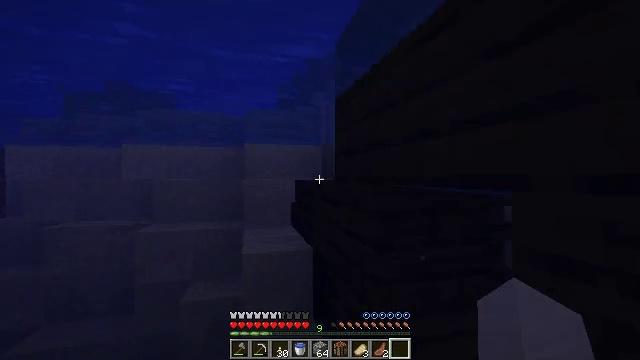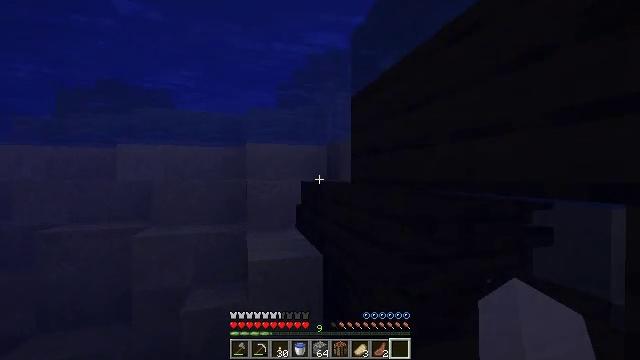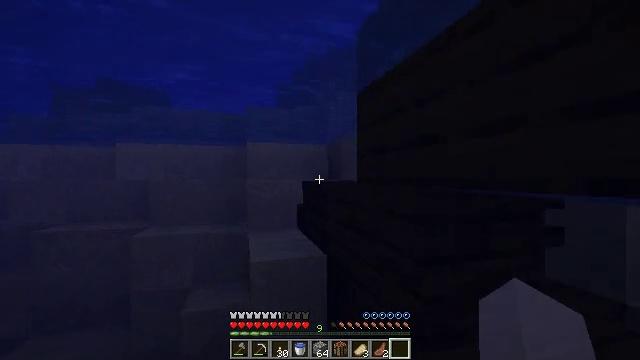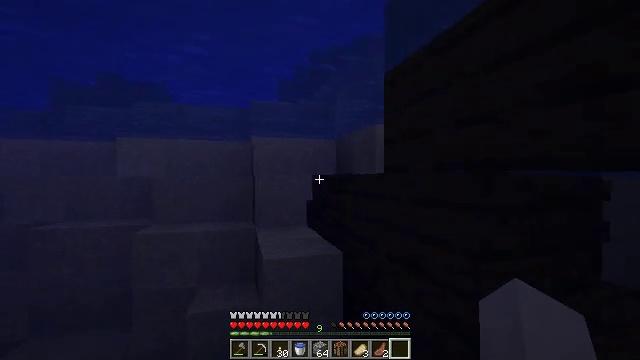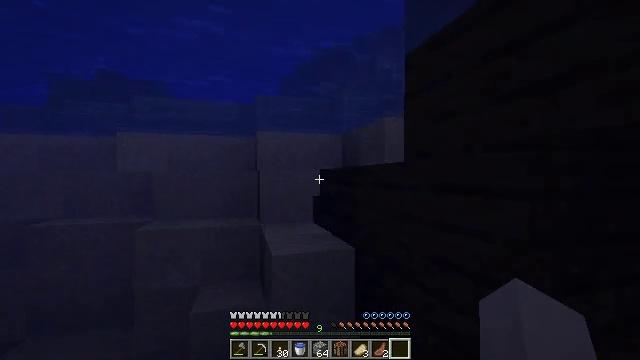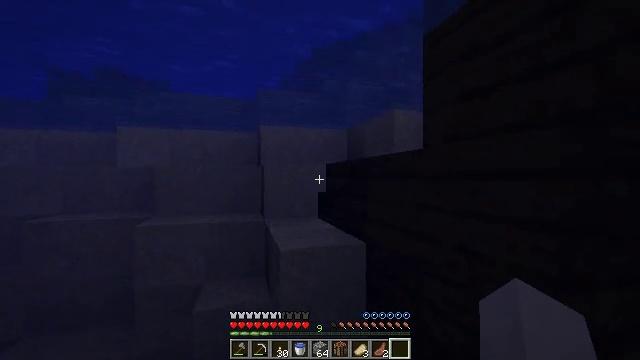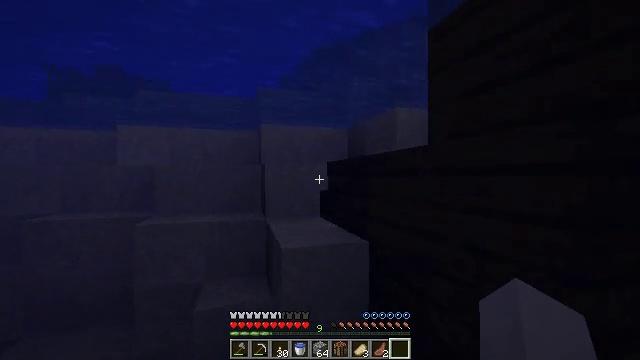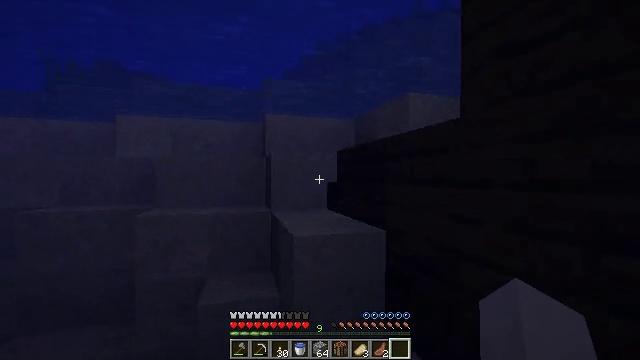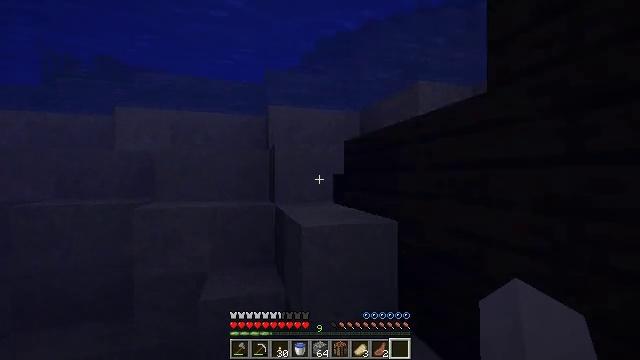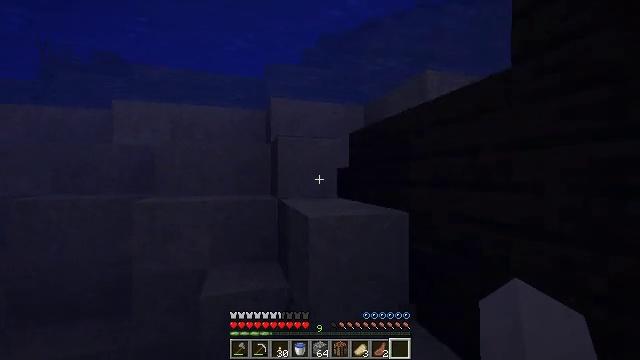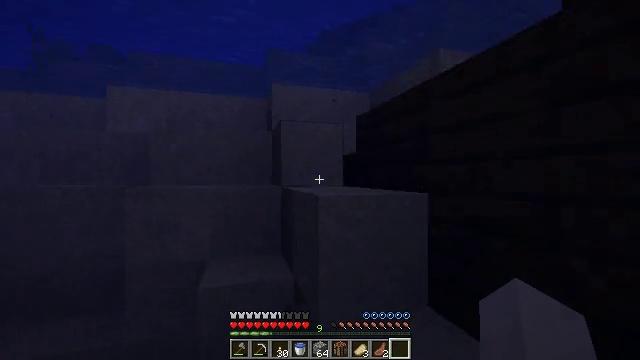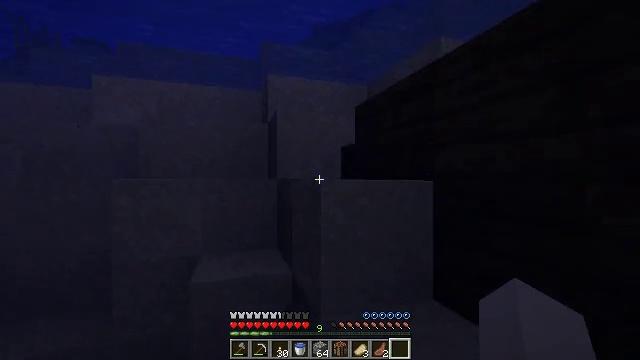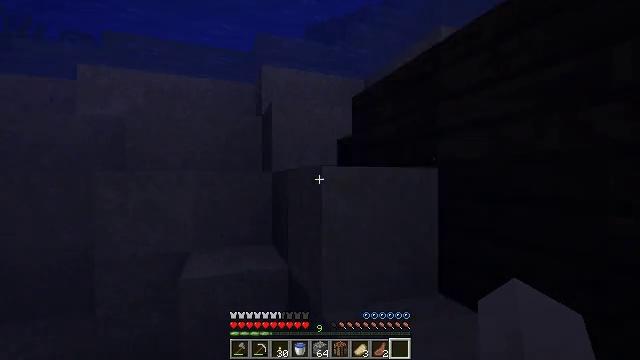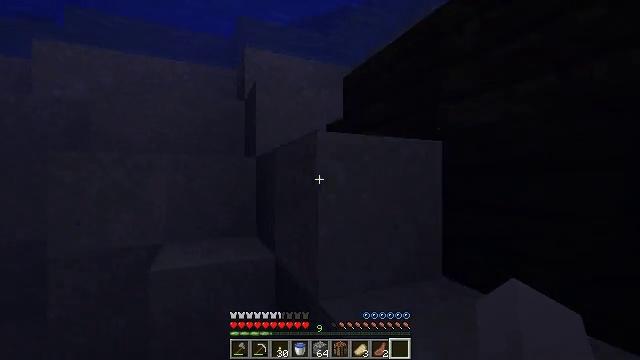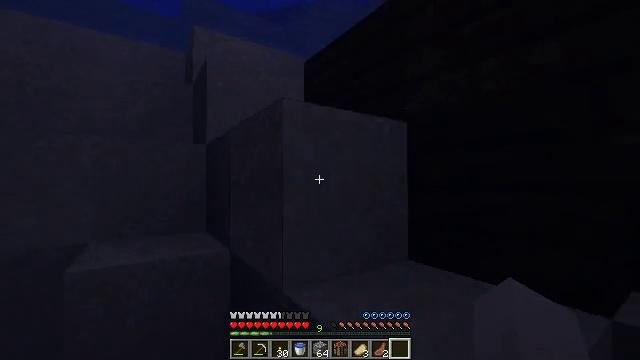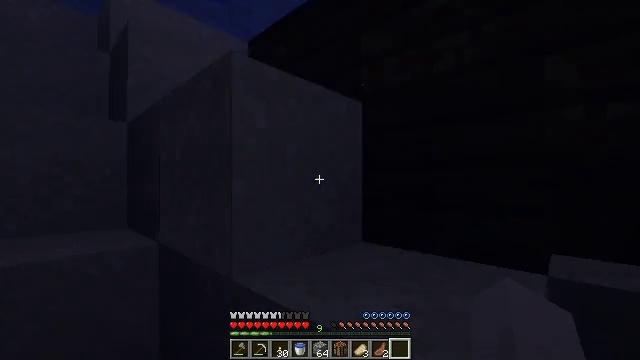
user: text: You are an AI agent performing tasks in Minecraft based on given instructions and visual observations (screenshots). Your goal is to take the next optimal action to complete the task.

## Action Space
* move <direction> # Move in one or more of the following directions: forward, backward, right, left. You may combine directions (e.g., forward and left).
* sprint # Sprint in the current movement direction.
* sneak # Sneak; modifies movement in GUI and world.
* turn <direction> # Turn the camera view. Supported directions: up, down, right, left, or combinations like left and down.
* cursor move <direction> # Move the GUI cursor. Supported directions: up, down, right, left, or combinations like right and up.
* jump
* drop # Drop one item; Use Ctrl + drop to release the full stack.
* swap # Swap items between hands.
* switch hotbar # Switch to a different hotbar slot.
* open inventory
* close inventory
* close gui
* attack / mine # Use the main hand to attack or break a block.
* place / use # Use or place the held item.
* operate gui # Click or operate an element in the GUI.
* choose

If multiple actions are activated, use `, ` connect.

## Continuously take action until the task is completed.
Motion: motion action
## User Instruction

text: Break the dark oak stairs to collect them.
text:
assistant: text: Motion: move forward and move left, sneak
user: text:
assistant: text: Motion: move forward and move left, sneak
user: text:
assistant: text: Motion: move forward and move left, sneak
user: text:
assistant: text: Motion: move forward and move left, sneak
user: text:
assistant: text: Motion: move forward, sneak
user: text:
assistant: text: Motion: move forward, sneak
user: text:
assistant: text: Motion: move forward, sneak
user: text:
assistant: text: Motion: move forward, sneak
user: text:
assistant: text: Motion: move forward, sneak
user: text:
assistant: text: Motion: move forward, sneak
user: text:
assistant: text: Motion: move forward, sneak, turn right
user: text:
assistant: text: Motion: move forward, sneak, turn right
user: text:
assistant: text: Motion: move forward, sneak, turn right
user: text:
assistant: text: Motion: move forward, sneak, turn right
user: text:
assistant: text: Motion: move forward, sneak, turn right
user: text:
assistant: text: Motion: move forward, sneak, turn right
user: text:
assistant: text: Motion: move forward, turn right
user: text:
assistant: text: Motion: move forward, turn right
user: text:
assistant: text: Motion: move forward and move right, turn right
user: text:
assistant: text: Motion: move forward and move right
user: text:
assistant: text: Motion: move forward and move right
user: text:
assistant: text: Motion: move forward and move right
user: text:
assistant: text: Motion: move forward, jump
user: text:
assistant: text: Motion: move forward, jump
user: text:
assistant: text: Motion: jump
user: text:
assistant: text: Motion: jump
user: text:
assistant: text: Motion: sprint, jump
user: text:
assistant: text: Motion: sprint
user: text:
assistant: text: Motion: sprint
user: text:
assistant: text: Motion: sprint